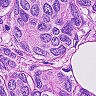
Metastatic tissue present: yes